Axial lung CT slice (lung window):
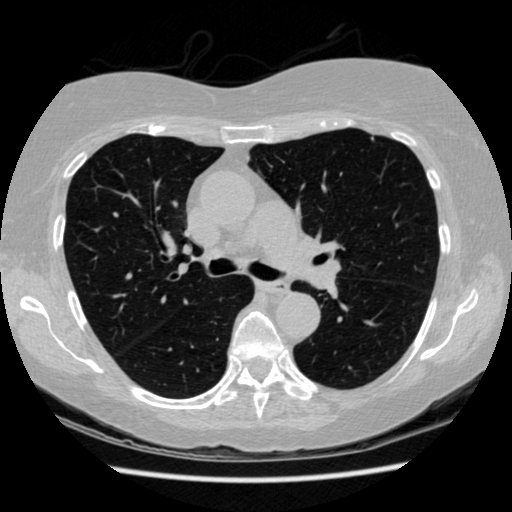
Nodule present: yes
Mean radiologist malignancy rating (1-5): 1